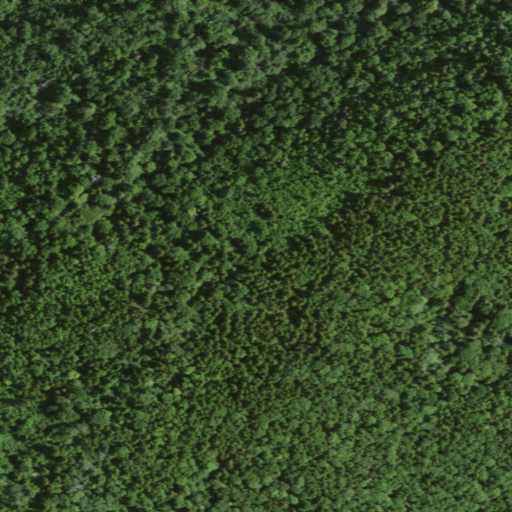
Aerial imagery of mountain in New York named Pilgrim Mountain containing evergreen forest, mixed forest, and deciduous forest